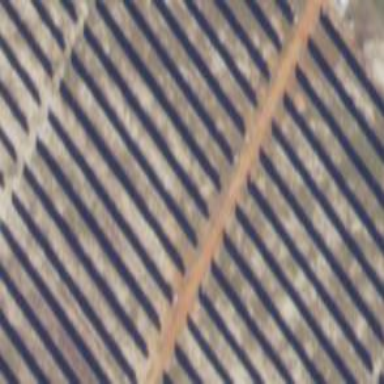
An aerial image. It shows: Solar photovoltaic panel generator.